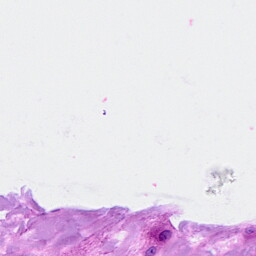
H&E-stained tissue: Breast